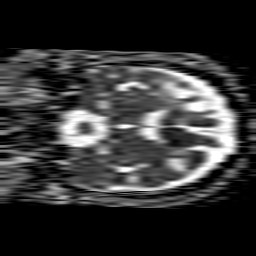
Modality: ADC
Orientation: coronal
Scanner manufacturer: philips
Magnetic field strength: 1.5 T
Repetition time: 3.838 s
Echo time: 0.09755 s